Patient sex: M
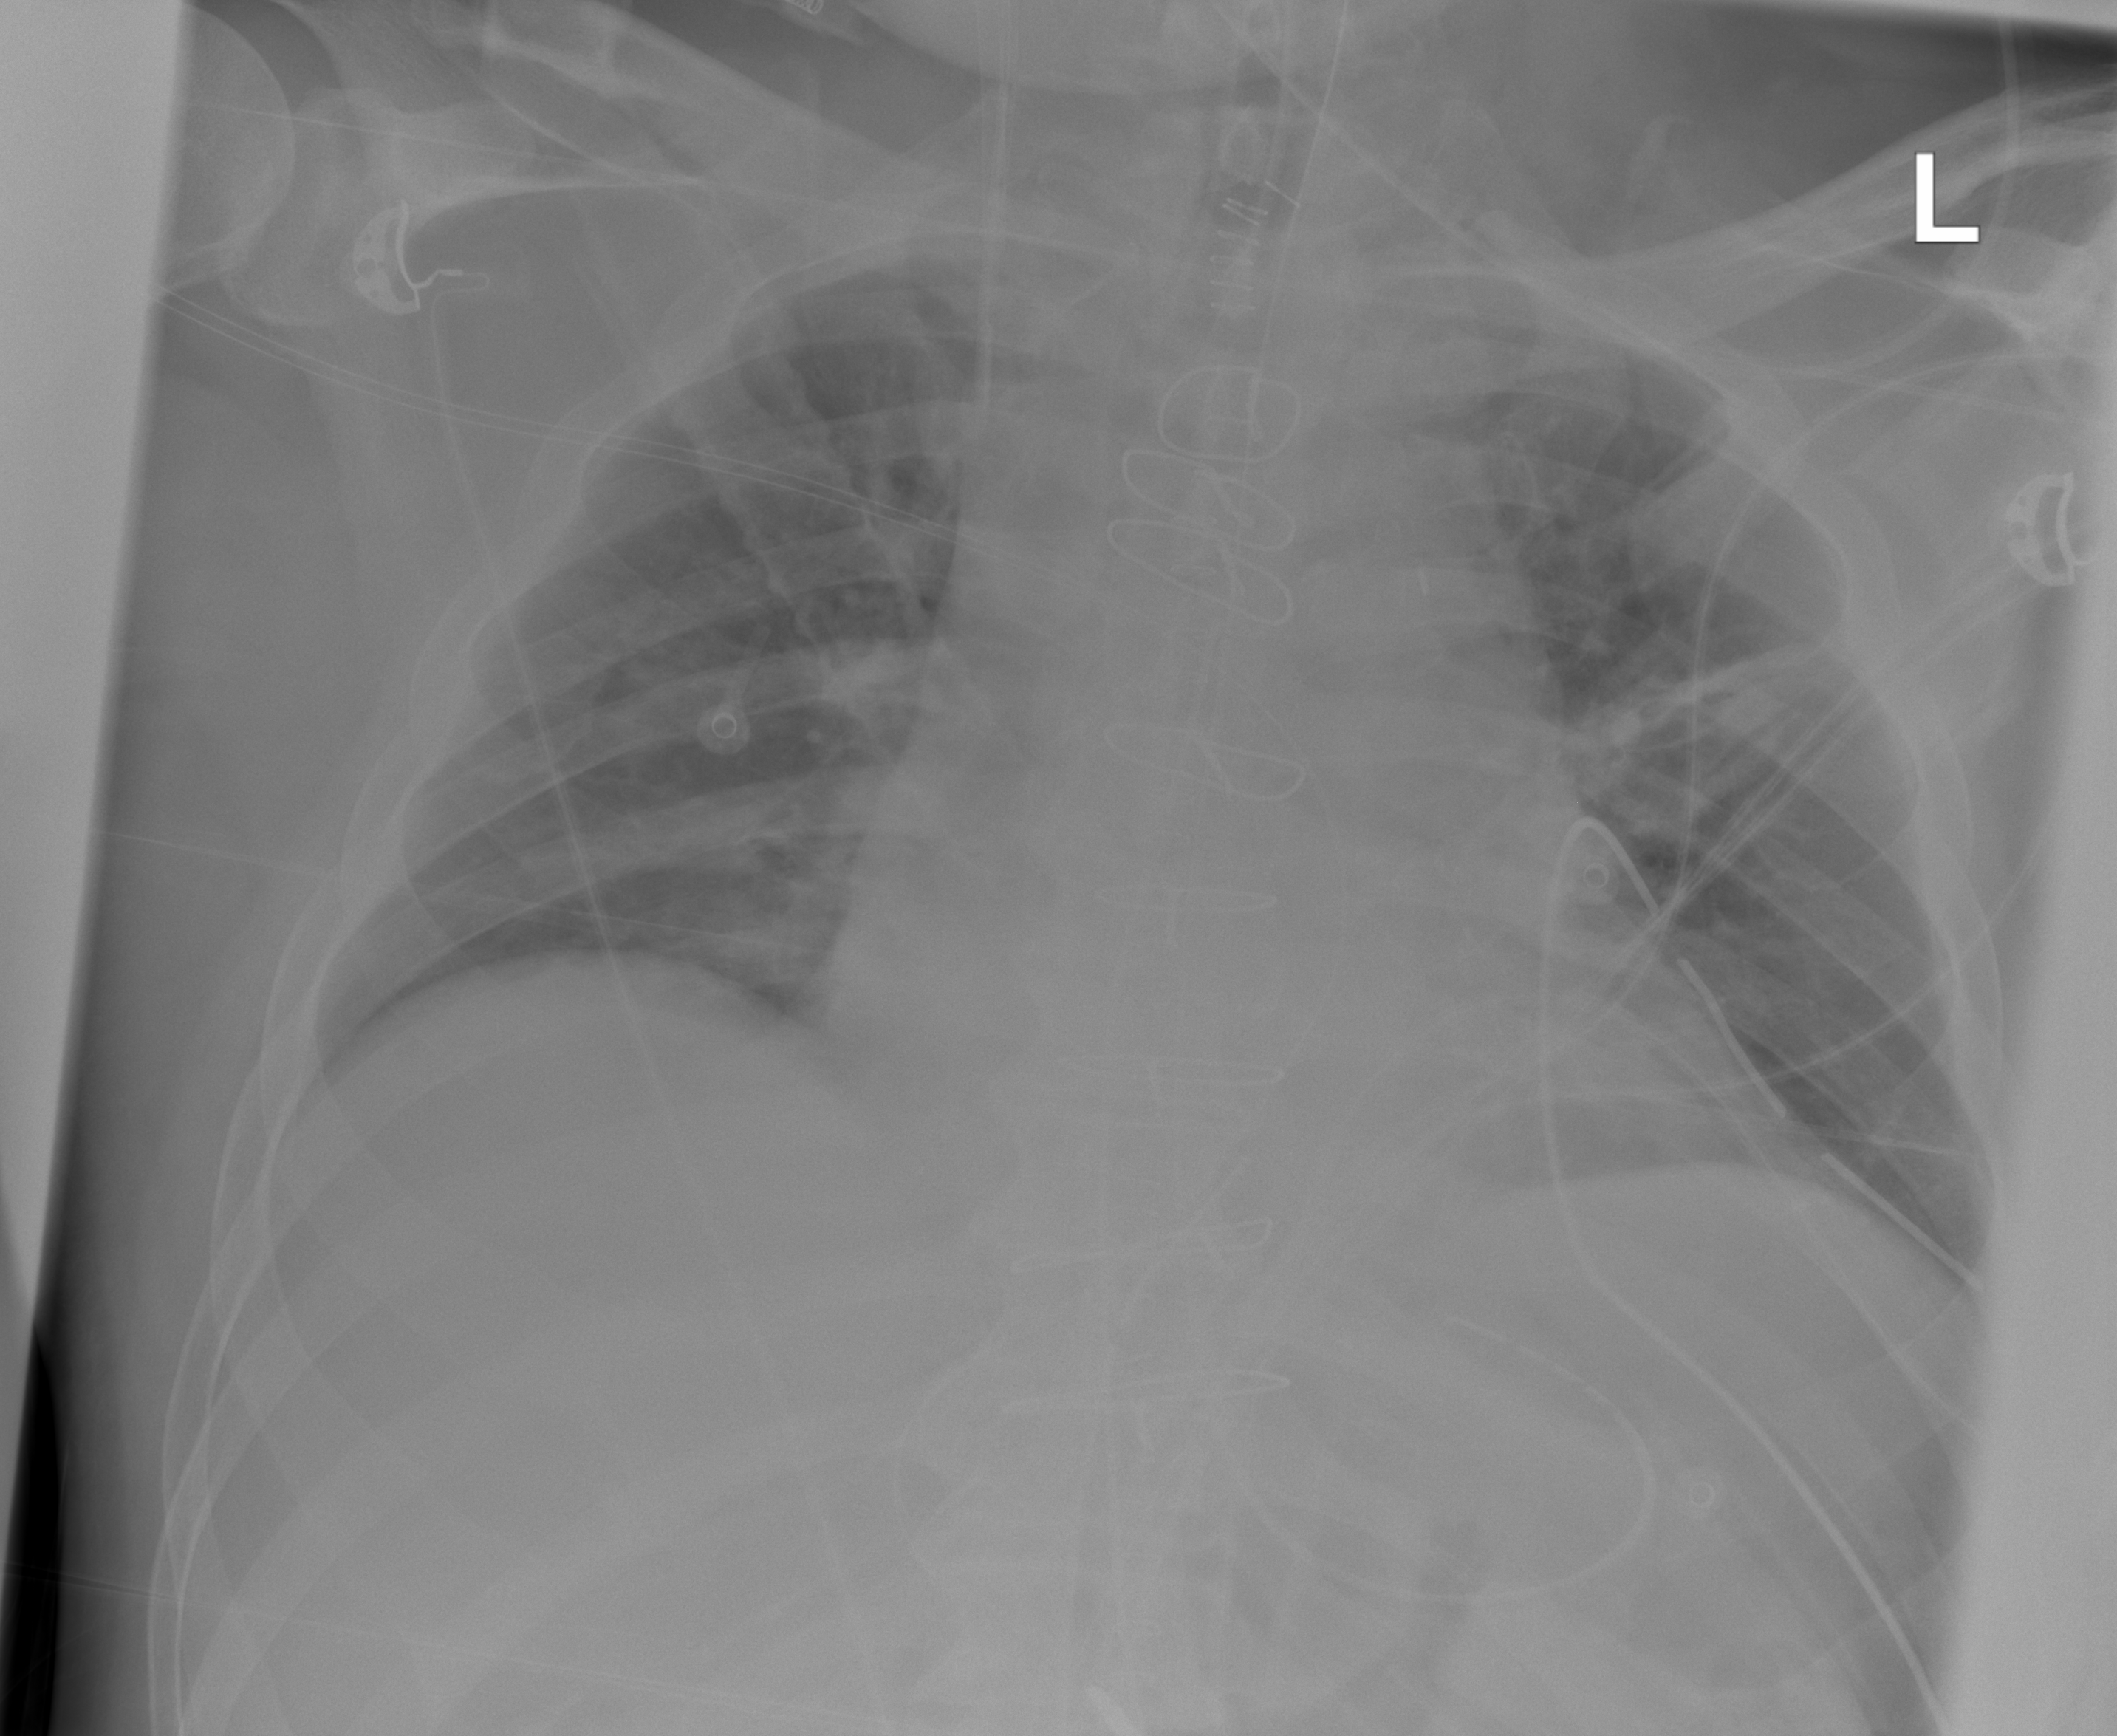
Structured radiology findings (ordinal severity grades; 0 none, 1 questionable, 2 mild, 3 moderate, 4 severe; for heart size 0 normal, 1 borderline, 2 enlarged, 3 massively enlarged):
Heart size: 1
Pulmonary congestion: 0
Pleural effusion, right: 0
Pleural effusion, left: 0
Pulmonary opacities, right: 0
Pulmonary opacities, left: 0
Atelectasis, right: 0
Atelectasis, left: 0